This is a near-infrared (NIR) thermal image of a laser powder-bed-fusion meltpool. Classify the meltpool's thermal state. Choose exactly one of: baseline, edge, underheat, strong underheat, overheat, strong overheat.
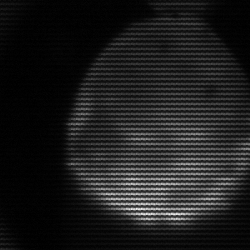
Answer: edge